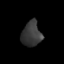
Tissue: lung
Cell type: Epithelial cells
Senescence score: 0.1923
Nuclear area (px): 476
Mean DAPI intensity: 57